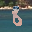
Label: 8